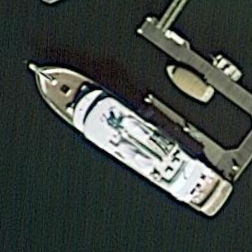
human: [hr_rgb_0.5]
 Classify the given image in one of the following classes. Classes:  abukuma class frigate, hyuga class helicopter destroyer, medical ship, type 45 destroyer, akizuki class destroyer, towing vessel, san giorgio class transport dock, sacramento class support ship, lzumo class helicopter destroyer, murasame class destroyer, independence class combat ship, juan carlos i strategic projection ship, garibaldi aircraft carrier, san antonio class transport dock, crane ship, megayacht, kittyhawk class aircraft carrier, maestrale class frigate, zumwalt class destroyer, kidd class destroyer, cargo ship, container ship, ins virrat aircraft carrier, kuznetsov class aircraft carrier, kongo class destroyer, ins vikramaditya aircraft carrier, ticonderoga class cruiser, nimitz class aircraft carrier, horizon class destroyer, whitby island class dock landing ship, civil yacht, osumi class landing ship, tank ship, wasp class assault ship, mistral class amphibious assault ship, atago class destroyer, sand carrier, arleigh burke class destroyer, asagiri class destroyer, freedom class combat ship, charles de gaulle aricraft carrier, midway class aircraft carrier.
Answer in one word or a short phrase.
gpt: Civil yacht